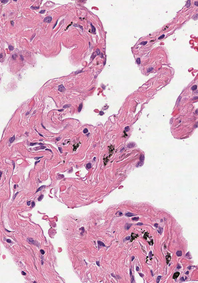
Tumor epithelial tissue: no
Tumor-associated stroma tissue: no
Normal tissue: yes